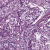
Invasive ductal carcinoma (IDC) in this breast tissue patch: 1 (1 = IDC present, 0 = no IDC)